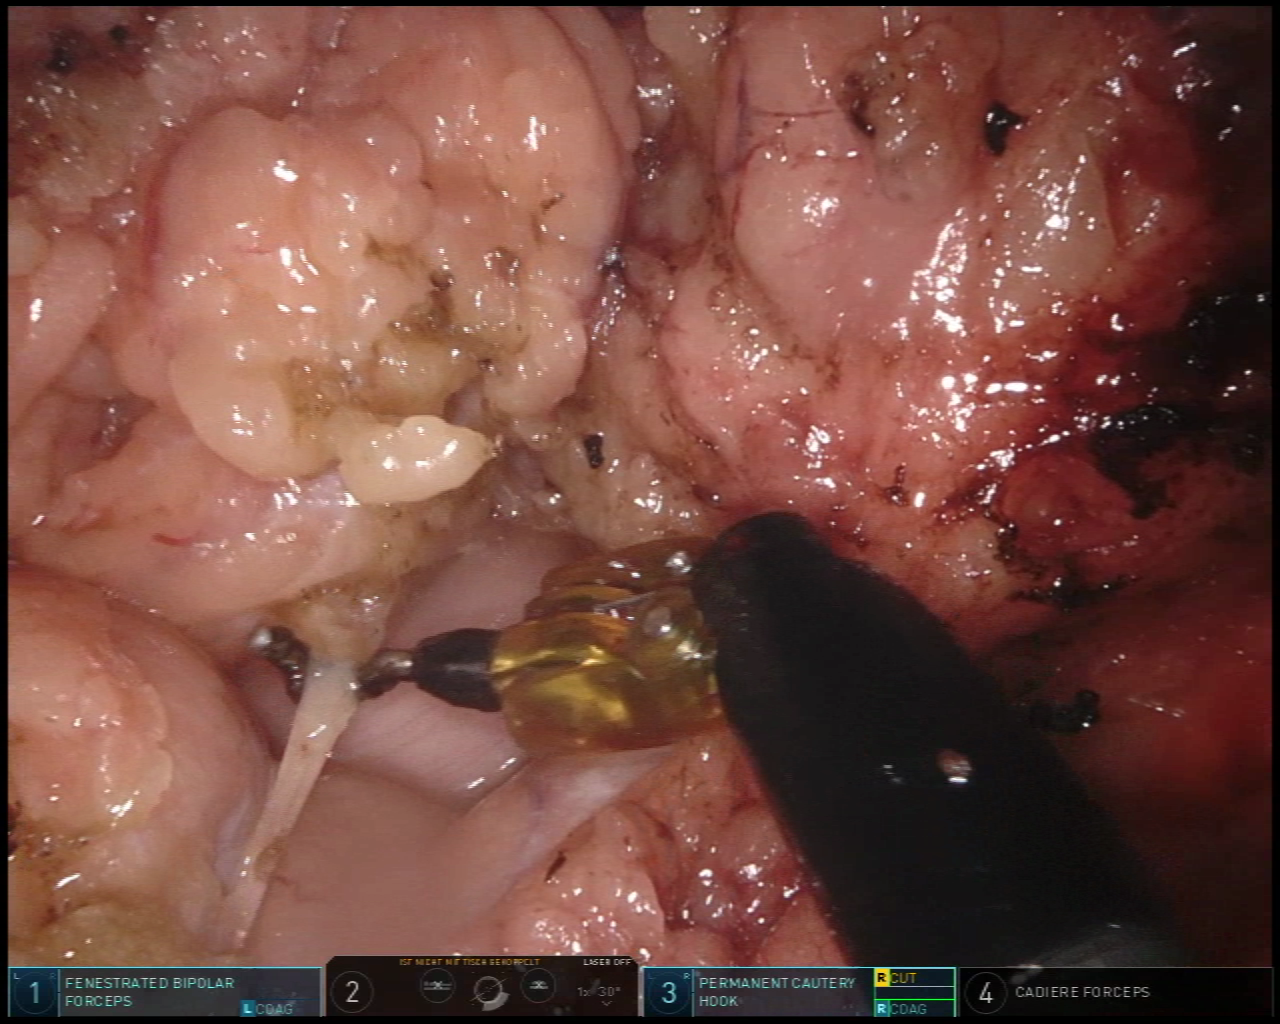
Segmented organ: stomach
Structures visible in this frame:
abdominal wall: no
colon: no
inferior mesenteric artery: no
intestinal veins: no
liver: no
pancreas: no
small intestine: no
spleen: no
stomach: yes
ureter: no
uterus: no
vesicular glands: no